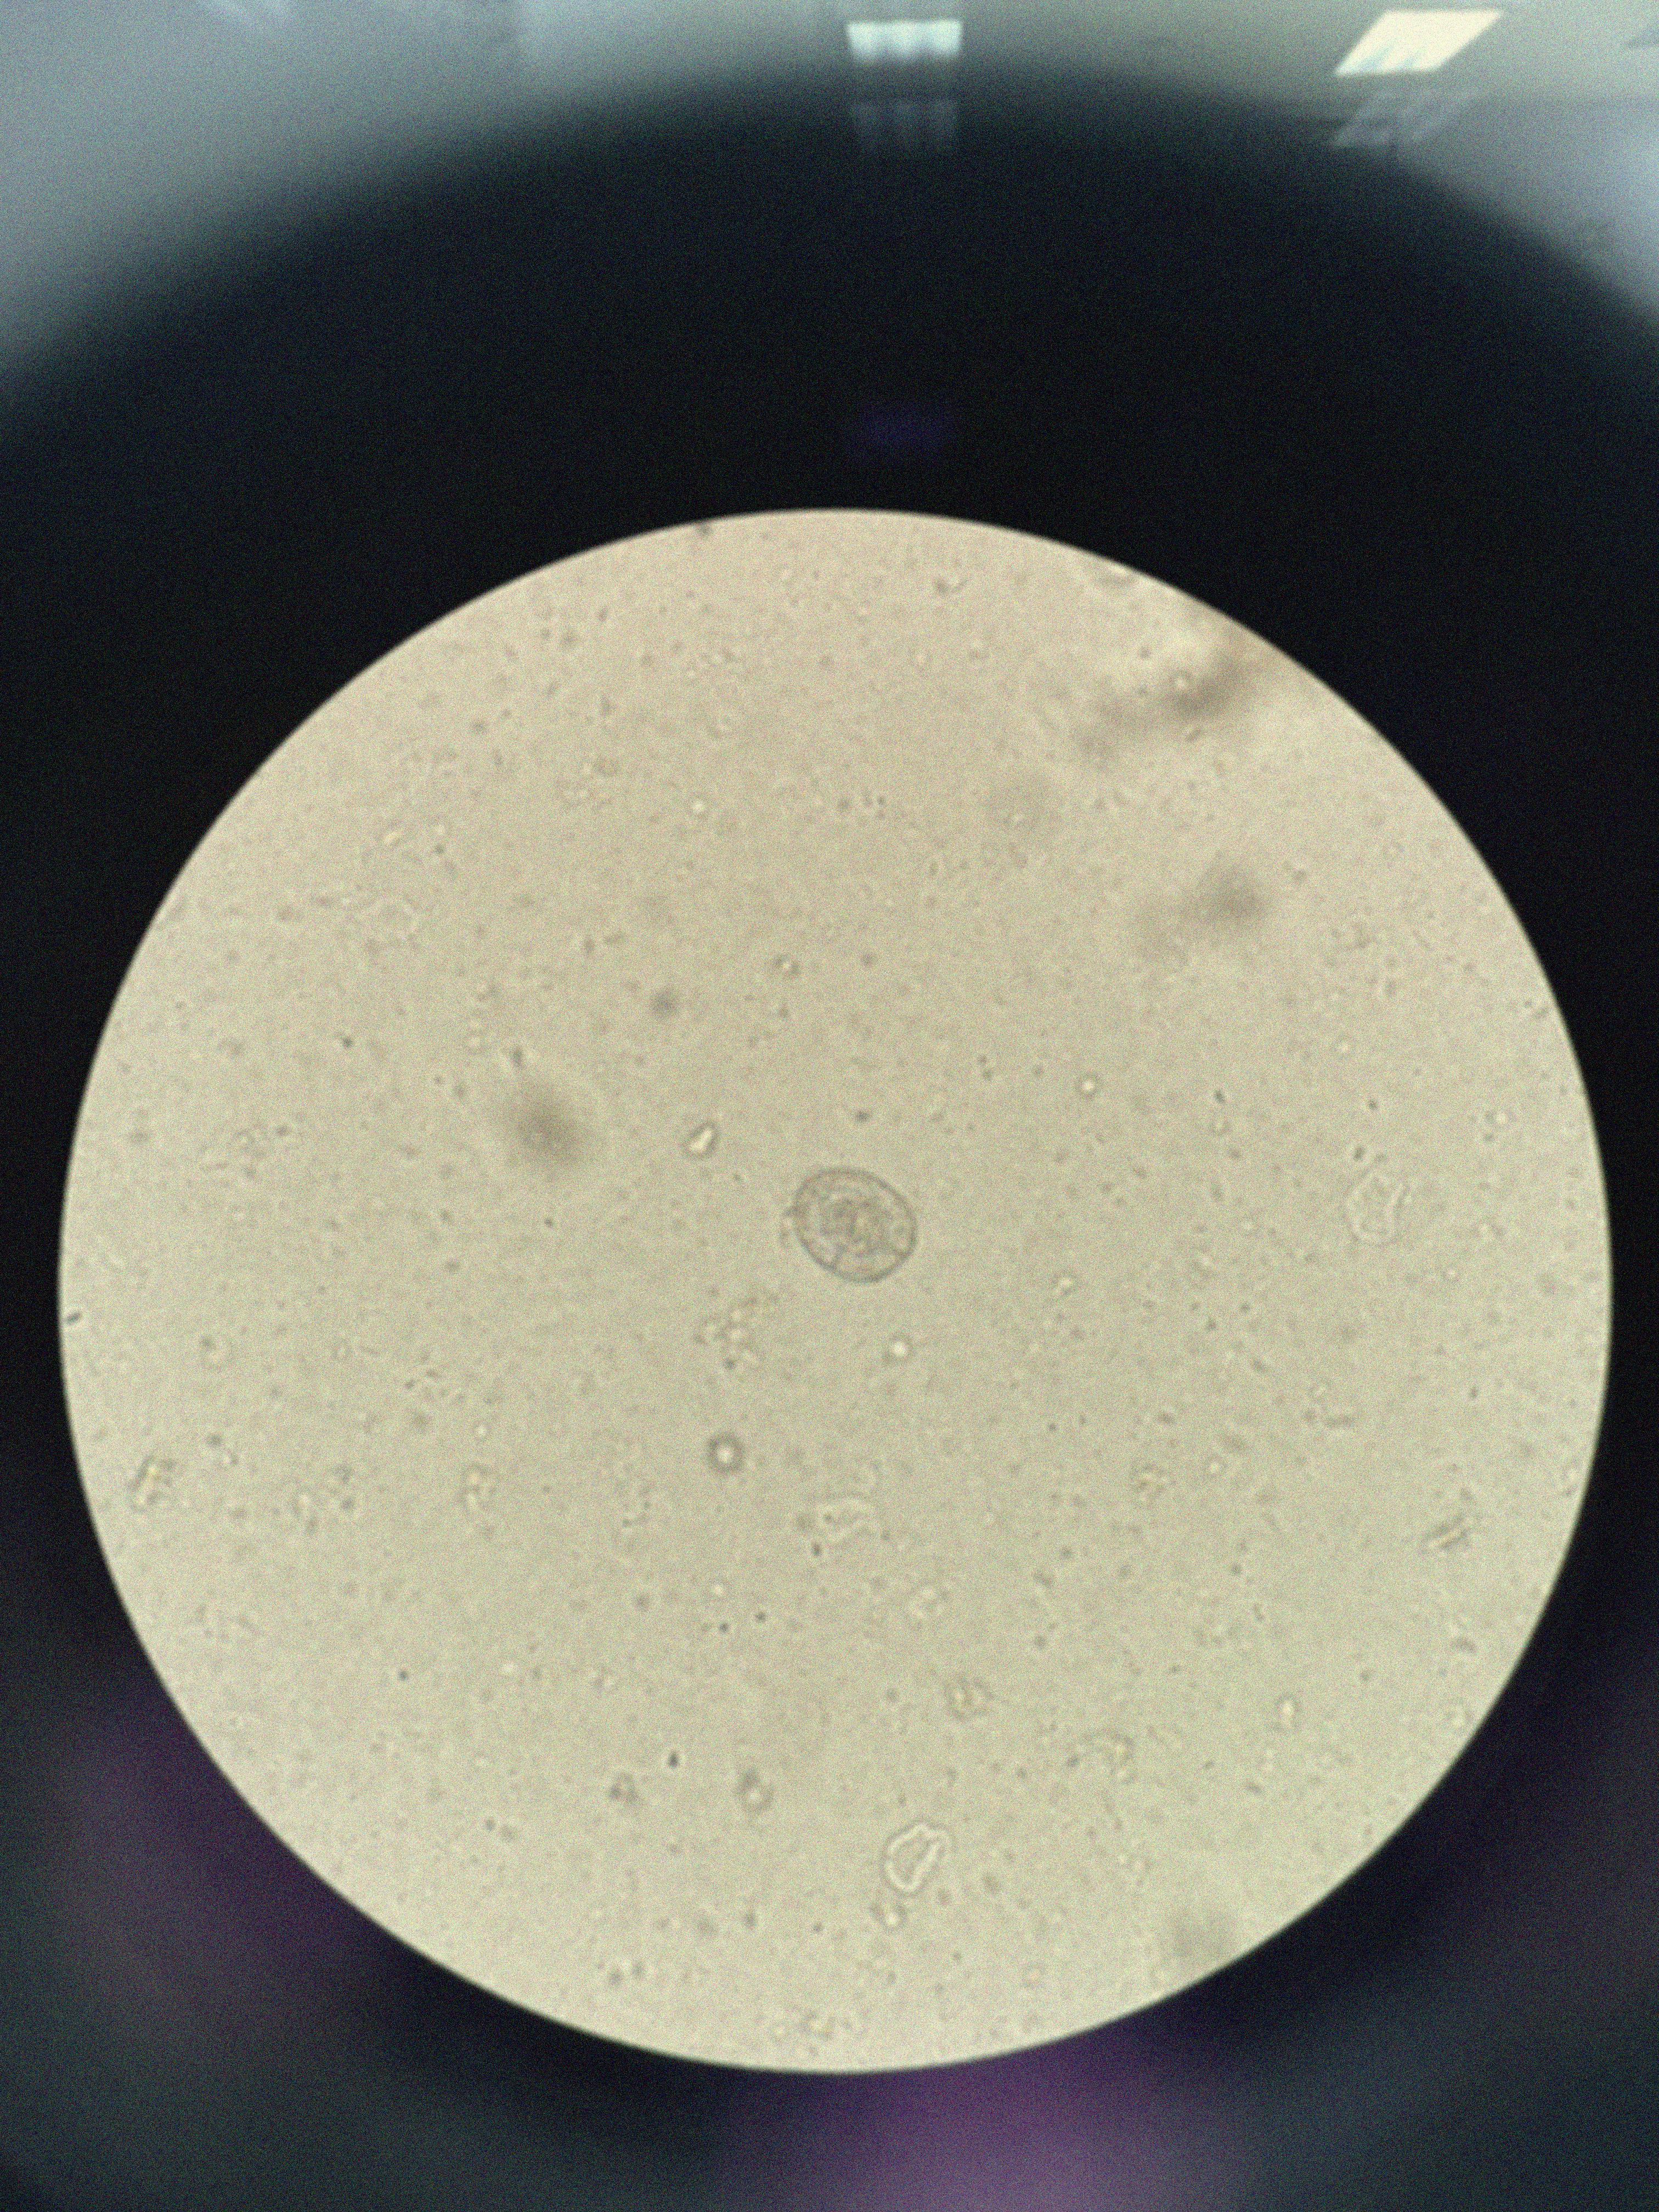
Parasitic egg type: Hymenolepis nana